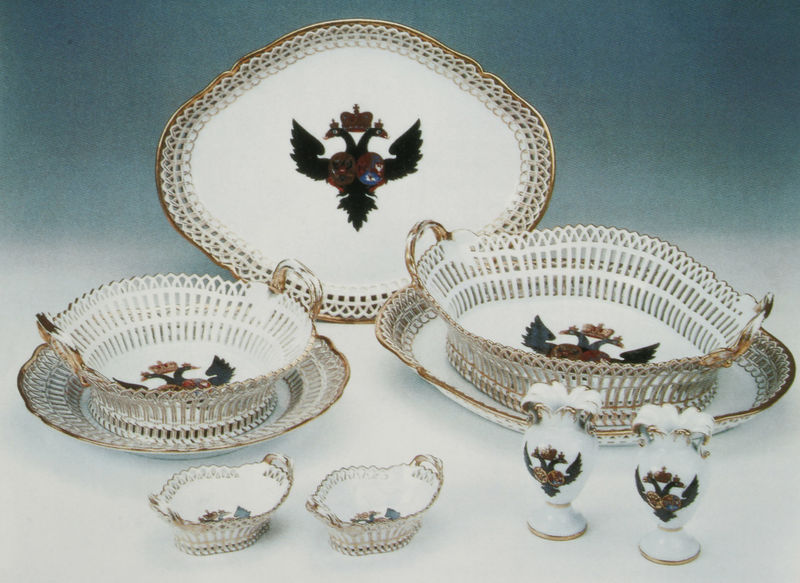
Titel: Tafelservice für den Großfürsten Paul Petrowitsch
Künstler: Königliche Porzellanmanufaktur Berlin
Standort: St. Petersburg
Institution: Schloss Pawlowsk
Schlagwörter: adler, blau, flügel, vogel, weiß, grün, grau, hell, köpfe, schwarz, zeichnung, rot, zaun, malerei, muster, trinken, rahmen, schale, schüssel, tablett, teller, vögel, gold, krone, henkel, schalen, vase, zwei, körbe, russland, klein, kaiser, essen, tafel, dekor, verzierung, korb, vasen, platte, fein, foto, fotografie, photographie, griff, berlin, dose, porzellan, vergoldet, groß, schälchen, geschirr, service, pfau, österreich, photo, verziert, china, wappen, raute, kerzenständer, gedeck, küche, obstschale, wesen, schwart, greifvogel, museum, manufaktur, wien, schüsseln, dresden, körbchen, kitsch, filigran, goldrand, meissen, untersetzer, durchbruch, kunsthandwerk, obstkorb, ensemble, durchbrochen, ornamnet, preußen, vergoldung, zerbrechlich, zar, set, unterteller, doppeladler, geschir, petersburg, gefäs, porzellanmanufaktur, königshof, handbemalt, durchbohrt, kunstvoll, doppelkopfadler, doppelköpfig, ungarn, fayance, reichsadler, handgemalt, tafelgeschirr, aufdruck, durchbrüche, zaren, biskuit, limoges, boch, eierbecher, k.u.k., kaiserin theresia, kaiserlich, korbmuster, kpm, mehrzteilig, salzstreuer, servise, tafelset, villroy, vorlegeteller, väschen, 19  jahrhundert, drsden